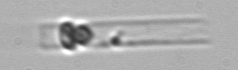
Label: Dactyliosolen_blavyanus